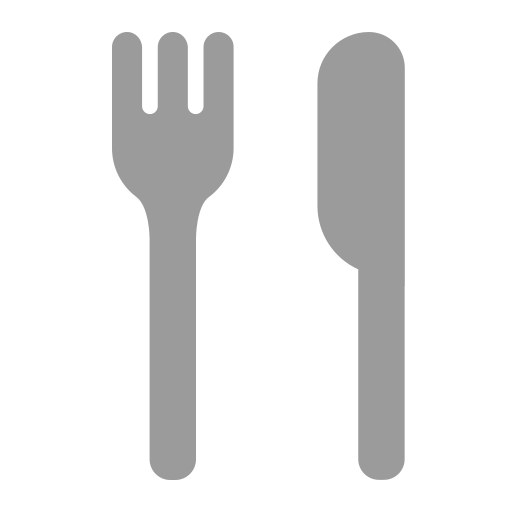
fork and knife flat